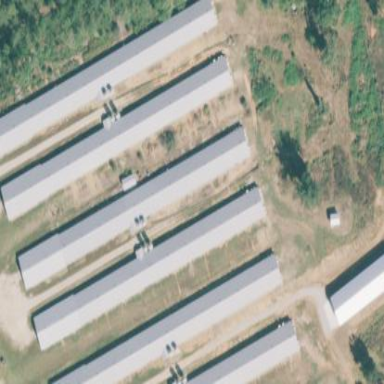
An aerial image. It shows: Poultry house.